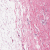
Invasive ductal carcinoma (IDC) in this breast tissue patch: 0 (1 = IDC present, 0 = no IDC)